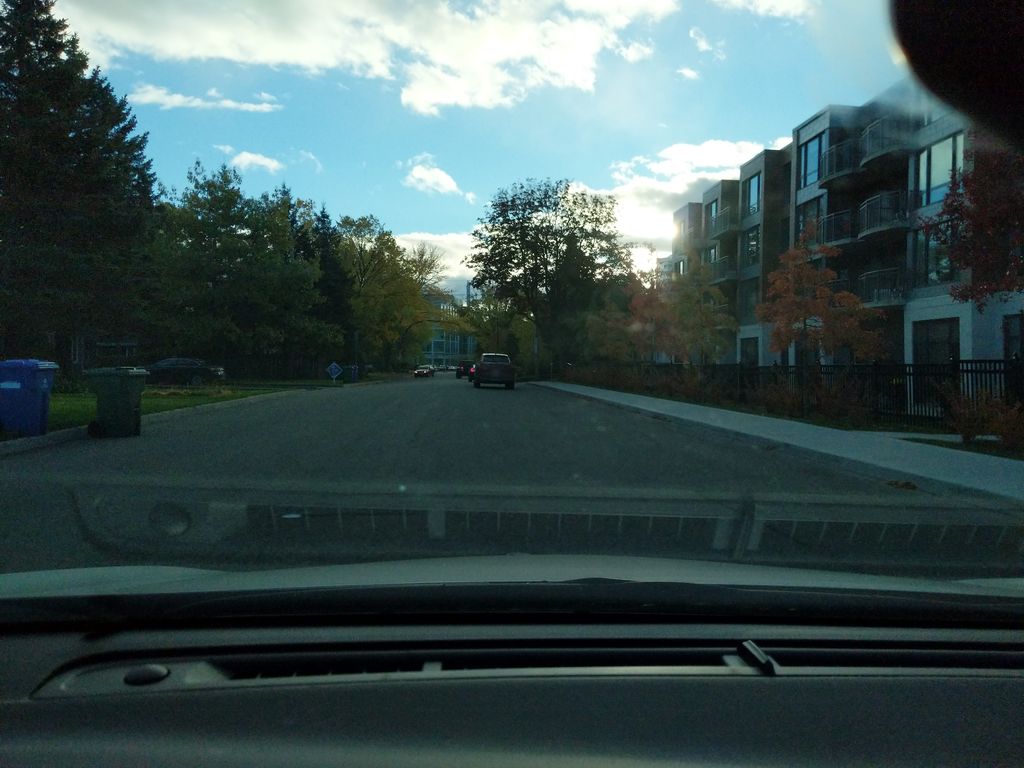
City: quebec_city